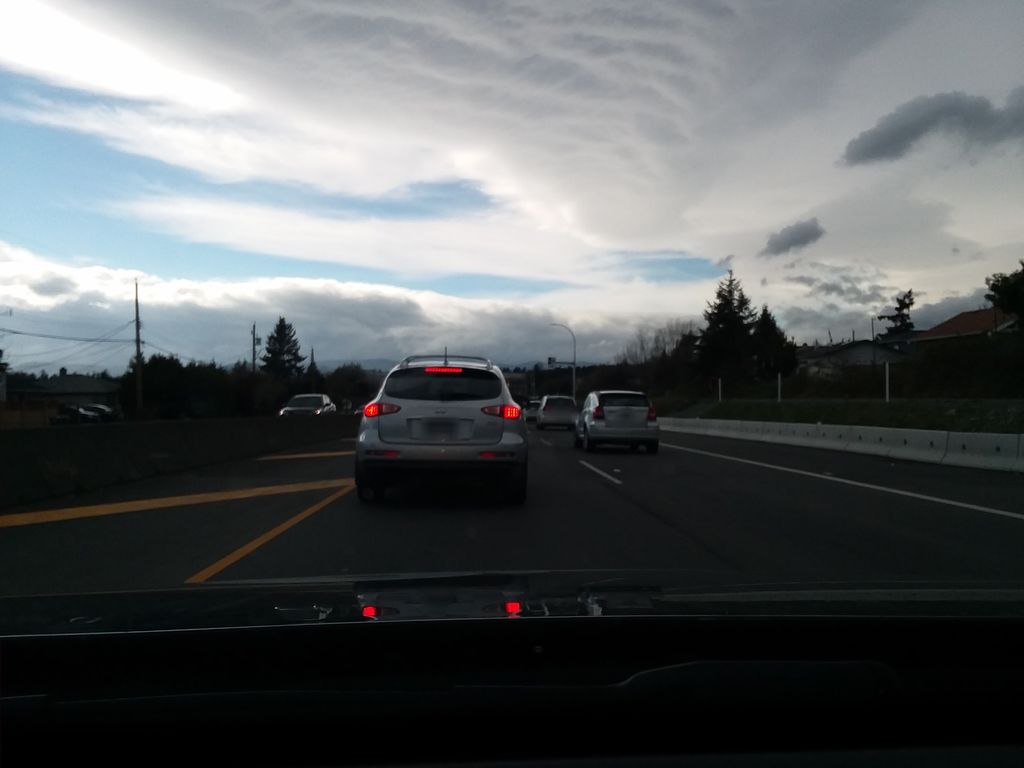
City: victoria